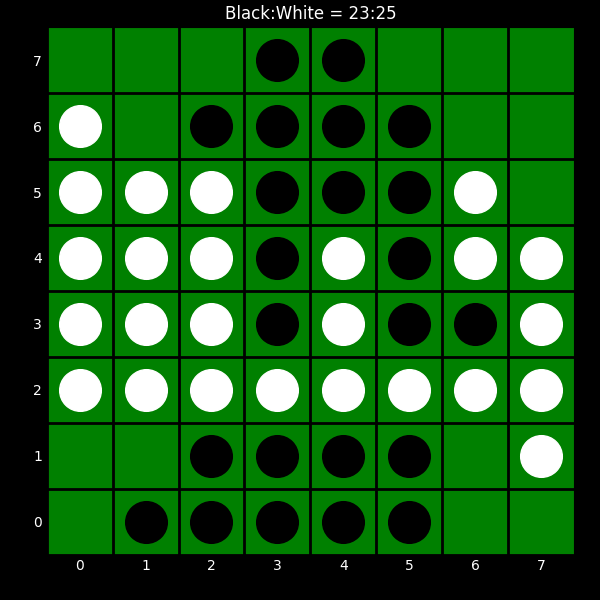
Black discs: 23
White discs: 25